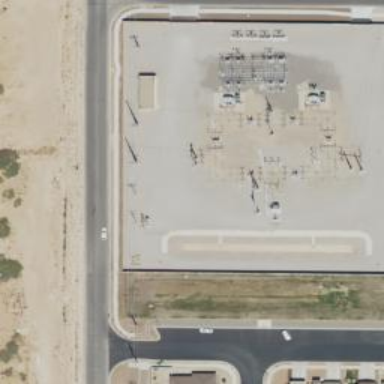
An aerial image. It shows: Power substation surrounded by fence.